Interaction volume radius: 5 \u00c5
Interaction volume height: 20 \u00c5
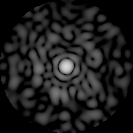
Disorder parameter: 0.8224